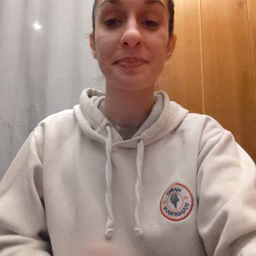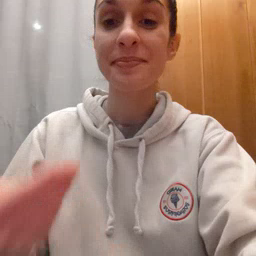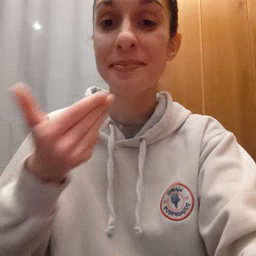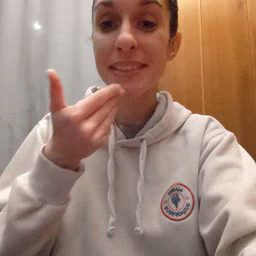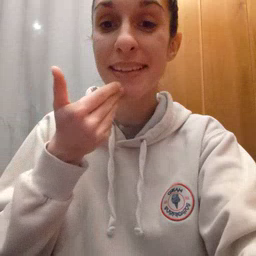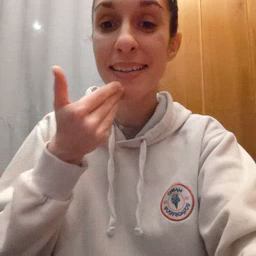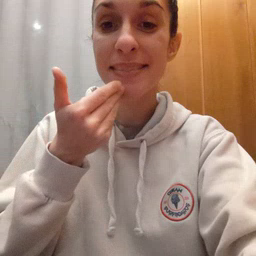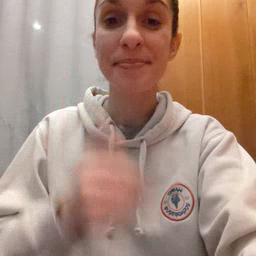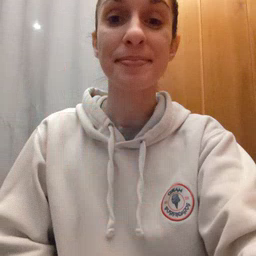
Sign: pizza